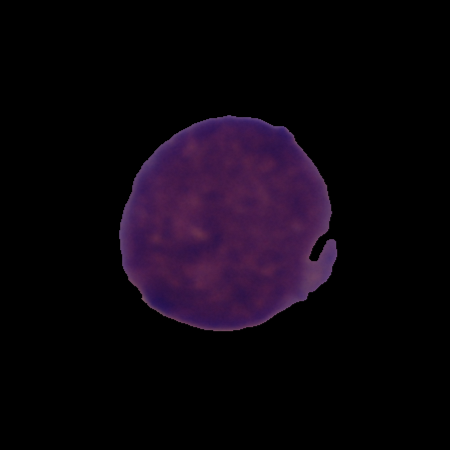
Label: cancer